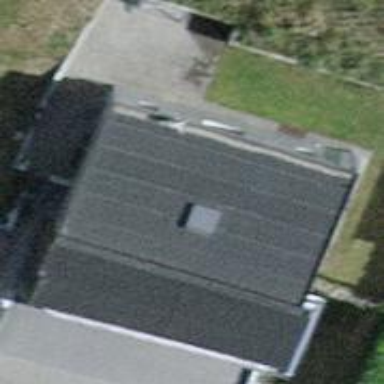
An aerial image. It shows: Detached building.